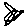
Label: bird